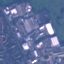
Label: Industrial